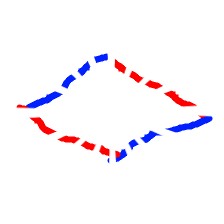
Shape: rhombus